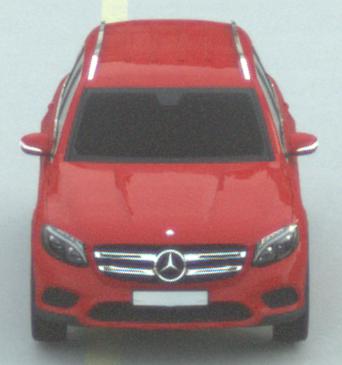
Make: Mercedes-Benz
Model: GLC 250
Detailed model: GLC (253)
Model produced from: 2015/09
Model produced until: 2018/05
Doors: 5
Color: red
Road condition: dry road
Daytime: sunrise or sunset
Contrast: low contrast